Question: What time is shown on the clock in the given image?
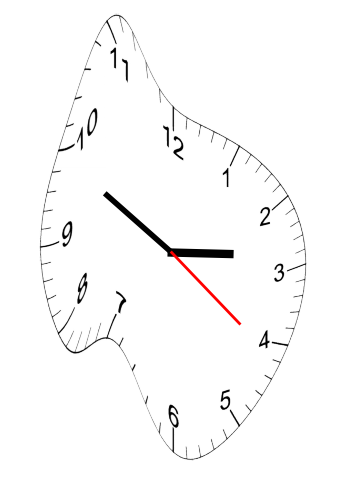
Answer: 02:49:21